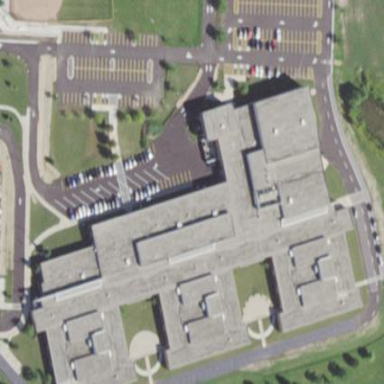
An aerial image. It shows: School building.